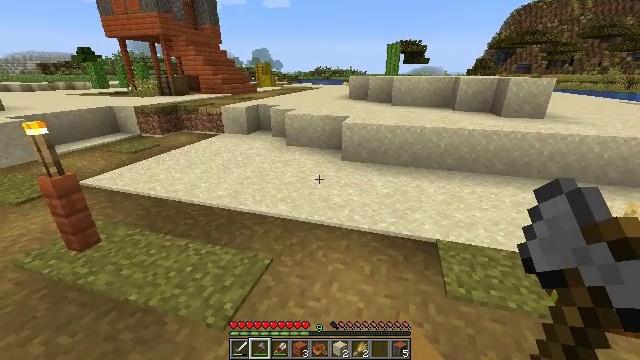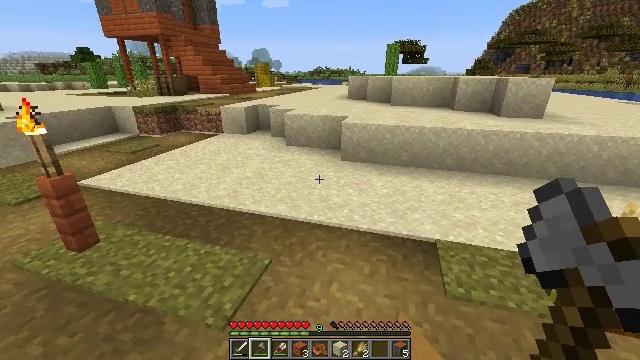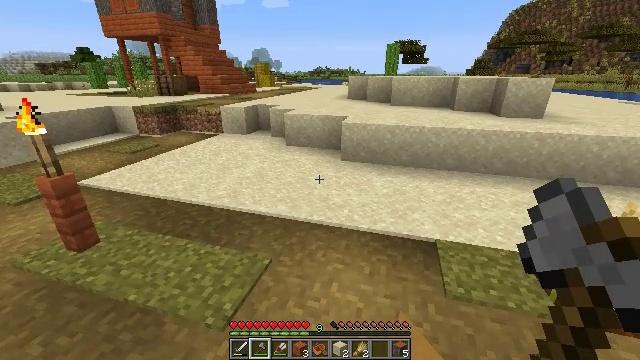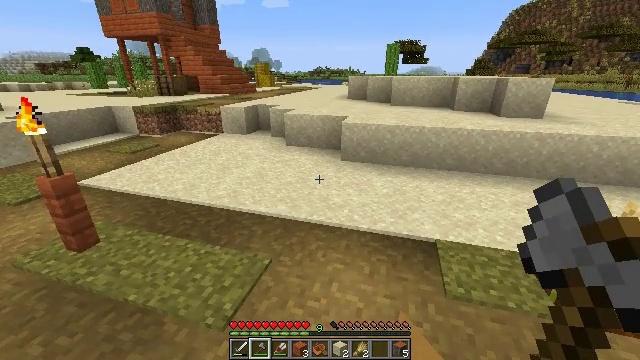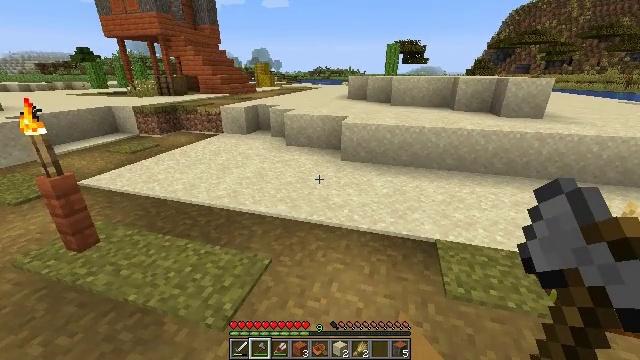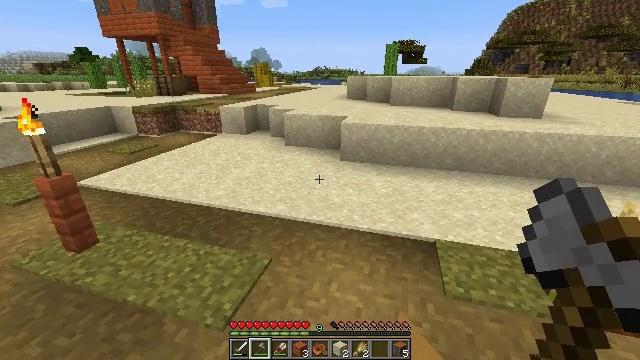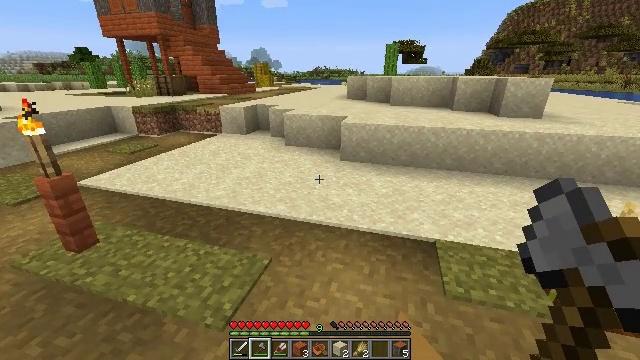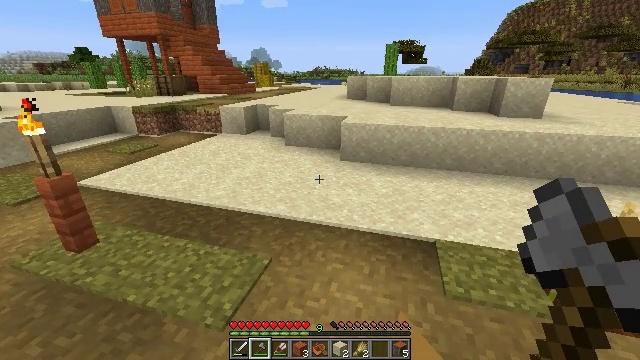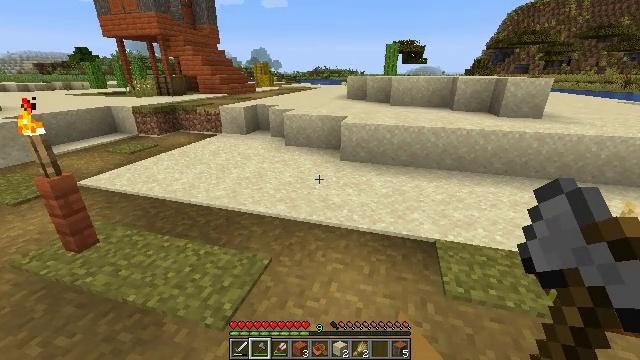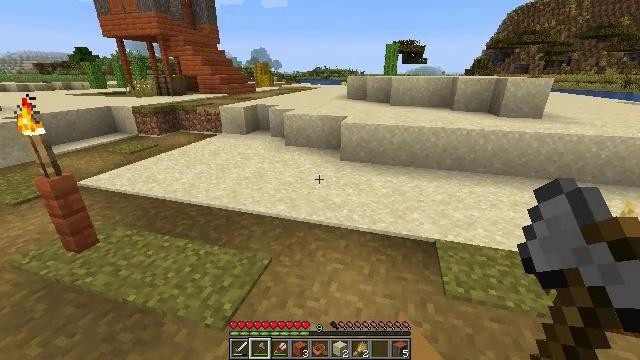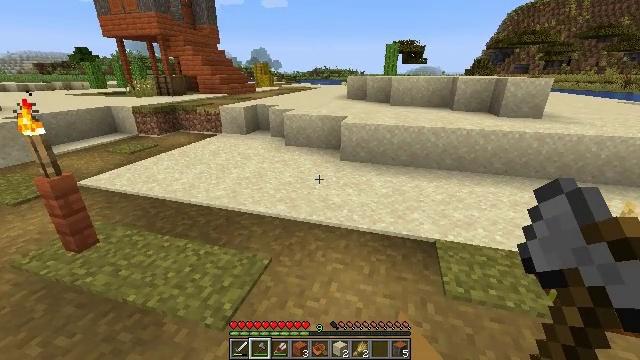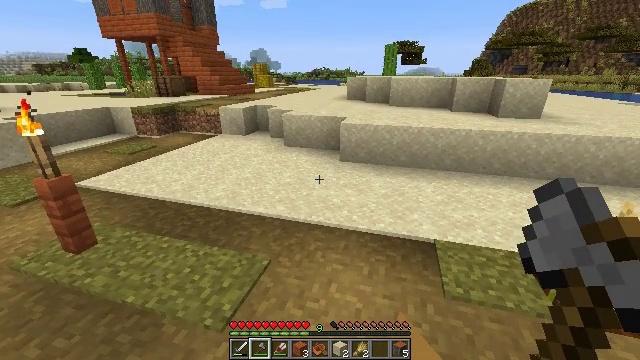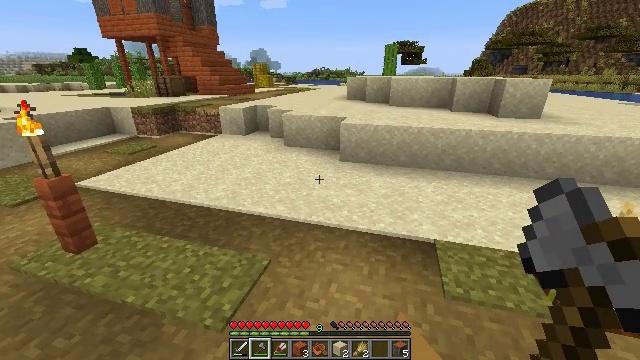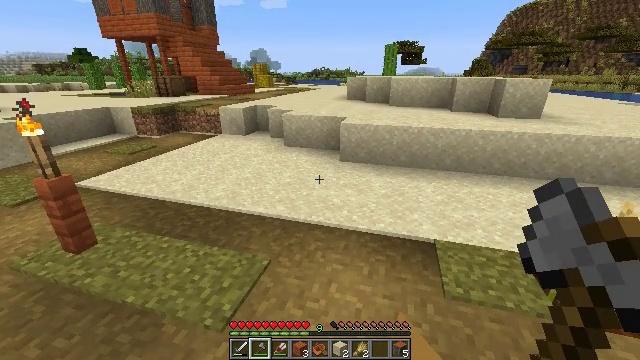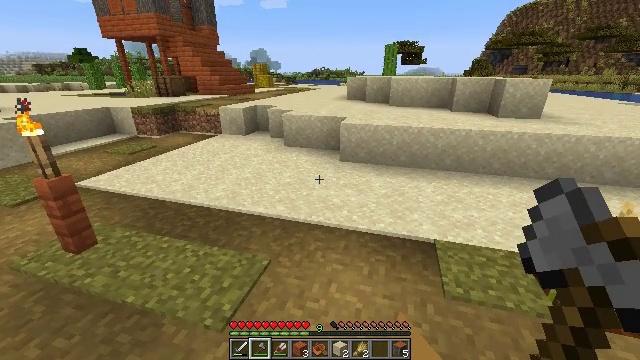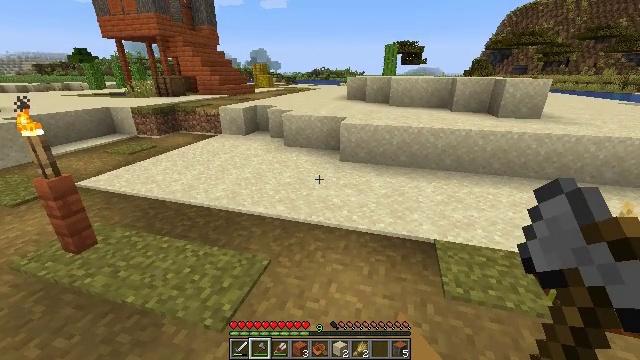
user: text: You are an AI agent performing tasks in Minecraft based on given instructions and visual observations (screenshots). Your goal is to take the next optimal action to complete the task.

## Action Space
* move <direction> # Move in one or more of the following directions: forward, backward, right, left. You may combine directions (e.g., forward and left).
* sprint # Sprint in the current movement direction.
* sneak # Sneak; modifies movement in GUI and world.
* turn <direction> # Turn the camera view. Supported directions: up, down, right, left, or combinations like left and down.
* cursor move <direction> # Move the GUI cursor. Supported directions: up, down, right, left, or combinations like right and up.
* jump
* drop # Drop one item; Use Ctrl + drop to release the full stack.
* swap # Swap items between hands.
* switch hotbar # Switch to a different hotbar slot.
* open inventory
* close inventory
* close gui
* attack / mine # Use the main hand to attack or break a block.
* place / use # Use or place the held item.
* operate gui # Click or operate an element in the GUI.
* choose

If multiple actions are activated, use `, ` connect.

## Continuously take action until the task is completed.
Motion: motion action
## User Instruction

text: Collect the orange bed by mining it.
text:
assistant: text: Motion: no_op
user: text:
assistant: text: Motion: no_op
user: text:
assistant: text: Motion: no_op
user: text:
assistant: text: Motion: no_op
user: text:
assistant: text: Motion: no_op
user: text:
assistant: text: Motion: no_op
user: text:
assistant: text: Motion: no_op
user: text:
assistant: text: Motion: no_op
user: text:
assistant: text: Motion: no_op
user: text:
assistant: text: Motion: no_op
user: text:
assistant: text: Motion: no_op
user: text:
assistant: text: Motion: no_op
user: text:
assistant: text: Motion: no_op
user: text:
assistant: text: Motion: no_op
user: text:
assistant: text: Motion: no_op
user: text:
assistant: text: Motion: no_op
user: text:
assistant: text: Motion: no_op
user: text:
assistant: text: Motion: no_op
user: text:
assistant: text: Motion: move forward
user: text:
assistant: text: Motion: move forward
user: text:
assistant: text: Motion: move forward
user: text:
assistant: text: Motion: move forward
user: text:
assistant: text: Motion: move forward
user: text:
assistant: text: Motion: move forward
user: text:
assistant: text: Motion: move forward
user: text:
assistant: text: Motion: move forward
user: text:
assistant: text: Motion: move forward
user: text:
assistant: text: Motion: move forward, turn right
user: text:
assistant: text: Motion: move forward, turn right
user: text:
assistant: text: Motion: move forward, turn right and down